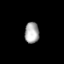
Tissue: prostate
Cell type: T cells
Senescence score: 0.6886
Nuclear area (px): 296
Mean DAPI intensity: 169.544